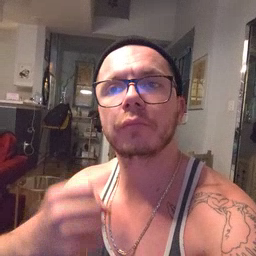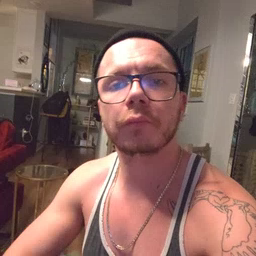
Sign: car